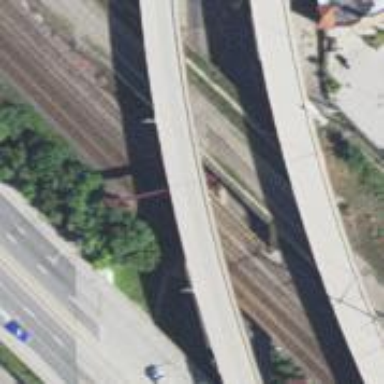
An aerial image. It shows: Railway bridge over siding rail service.